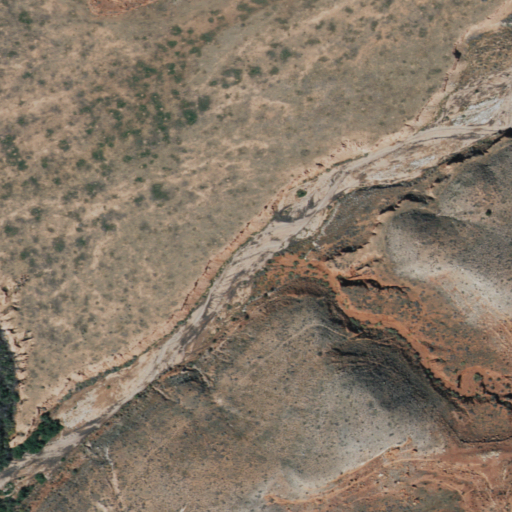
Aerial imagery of valley in Arizona named Snake Gulch containing shrub, barren land, and woody wetlands